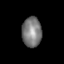
Tissue: skin
Cell type: Others
Senescence score: 0.7983
Nuclear area (px): 584
Mean DAPI intensity: 120.25